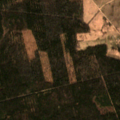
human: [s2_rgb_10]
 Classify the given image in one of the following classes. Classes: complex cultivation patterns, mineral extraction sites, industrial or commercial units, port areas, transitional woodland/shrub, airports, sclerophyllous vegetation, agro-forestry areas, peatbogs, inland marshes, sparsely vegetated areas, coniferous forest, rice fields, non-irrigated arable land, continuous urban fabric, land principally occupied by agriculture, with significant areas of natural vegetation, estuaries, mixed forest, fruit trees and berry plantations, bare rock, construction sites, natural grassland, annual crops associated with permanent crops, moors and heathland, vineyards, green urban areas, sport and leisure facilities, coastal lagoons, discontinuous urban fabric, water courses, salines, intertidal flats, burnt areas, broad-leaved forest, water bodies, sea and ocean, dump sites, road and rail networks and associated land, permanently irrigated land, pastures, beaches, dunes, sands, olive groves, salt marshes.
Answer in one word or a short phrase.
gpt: pastures, complex cultivation patterns, broad-leaved forest, coniferous forest, mixed forest